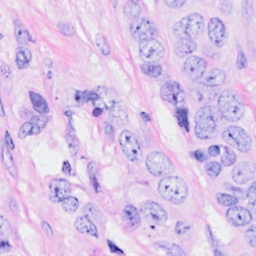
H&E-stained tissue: Breast